Question: Im a bit stuck with my lighting. My light can light up meshes but it does not light up my ground.
Here is some of my code
The light:
'''
glEnable(GL_LIGHT0);
glLightModeli(GL_LIGHT_MODEL_LOCAL_VIEWER, 1.0f);
glEnable(GL_COLOR_MATERIAL);
GLfloat ambient_light0[] = { 0.5f, 0.5f, 0.5f, 1.0f };
GLfloat position_light0[] = { 0.0f, 8.0f, 0.0f, 0.9f };
GLfloat spotDirection_light0[] = {0.0, -1.0, 0.0 };
GLfloat specularLightcolor[] = { 1.0, 1.0, 1.0, 1.0 };
glLightfv( GL_LIGHT0, GL_POSITION, position_light0 );
glLightfv( GL_LIGHT0, GL_SPOT_DIRECTION, spotDirection_light0 );
glLightf(GL_LIGHT0, GL_CONSTANT_ATTENUATION, 0.5);
glLightfv( GL_LIGHT0, GL_AMBIENT, ambient_light0 );
glLightfv(GL_LIGHT0, GL_SPECULAR, specularLightcolor);
glLightf( GL_LIGHT0, GL_SPOT_CUTOFF, 60.0f );
glLightf( GL_LIGHT0, GL_SPOT_EXPONENT, 50.0f );
'''
The ground:
'''
void drawGround(int id) {
glEnable(GL_TEXTURE_2D);
glEnable(GL_COLOR_MATERIAL);
getTexture(id);
glBindTexture(GL_TEXTURE_2D, id);
glTexParameteri(GL_TEXTURE_2D, GL_TEXTURE_MIN_FILTER, GL_LINEAR);
glTexParameteri(GL_TEXTURE_2D, GL_TEXTURE_MAG_FILTER, GL_LINEAR);
GLfloat material_diffuse[] = {0.9, 0.9, 0.9, 1.0 };
GLfloat material_specular[] = { 1, 1, 1, 1 };
glMaterialfv(GL_FRONT_AND_BACK, GL_DIFFUSE, material_diffuse);
glMaterialfv(GL_FRONT_AND_BACK, GL_SPECULAR, material_specular);
glBegin(GL_QUADS);
for(int i = 0; i<3; i++){
for(int j= 0; j<3; j++){
glNormal3f(0.0f, 1.0f, 0.0f);
glMaterialfv(GL_FRONT, GL_DIFFUSE, material_diffuse);
glMaterialfv(GL_FRONT, GL_SPECULAR, material_specular);
glMaterialf(GL_FRONT, GL_SHININESS, 80.0);
glTexCoord2f(1, 1);
glVertex3f(-floorSize +((j)*(2*floorSize)/3), 0 ,-floorSize +((i)*(2*floorSize)/3));
glTexCoord2f(1, 0);
glVertex3f(-floorSize +((j)*(2*floorSize)/3), 0 ,-floorSize +((i+1)*(2*floorSize)/3));
glTexCoord2f(0,0);
glVertex3f(-floorSize +((j+1)*(2*floorSize)/3), 0 ,-floorSize +((i+1)*(2*floorSize)/3));
glTexCoord2f(0, 1);
glVertex3f(-floorSize +((j+1)*(2*floorSize)/3), 0 ,-floorSize +((i)*(2*floorSize)/3));
}
}
glDepthMask( 1.0 );
glDisable(GL_TEXTURE_2D);
glEnd();
}
'''
Drawing of the ground happens after the light is called.
Has anyone any idea why my ground is not lighting up?
here is a screen shot of my problem --->
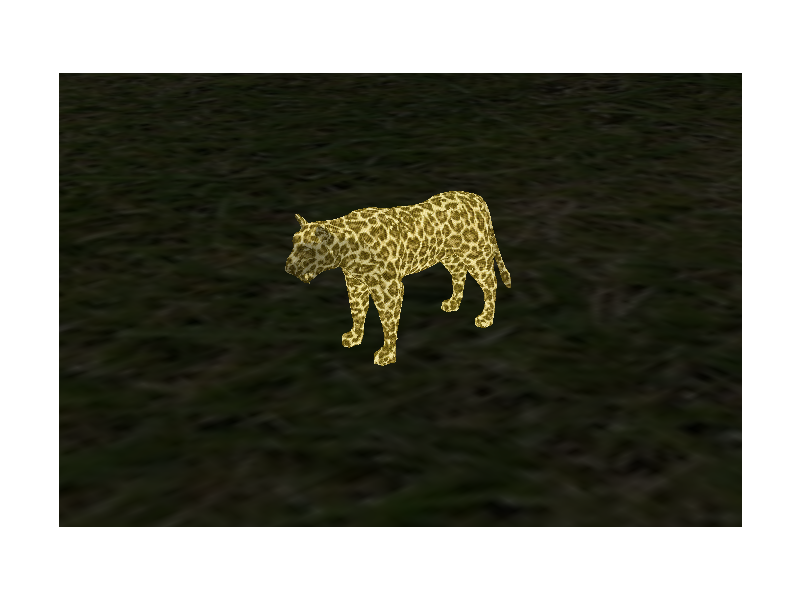
Answer: The problem is, that default fixed function OpenGL lighting does the illumination at the vertices only, and then just interpolates the resulting color. Since all the 4 vertices of the ground are dimly lit, the whole quad gets dim.
Solutions:
-
or
-
You're running into a typical OpenGL newbie pitfall there, BTW.